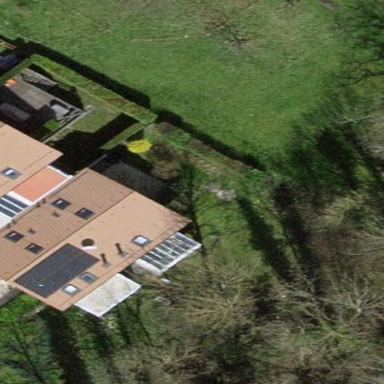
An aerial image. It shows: Garden surrounded by fence.